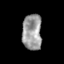
Tissue: skin
Cell type: Epithelial cells
Senescence score: 0.2569
Nuclear area (px): 682
Mean DAPI intensity: 155.301